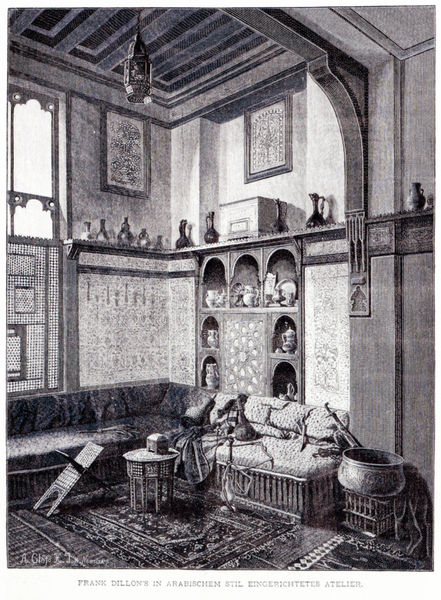
Titel: Frank Dillon's in arabischem Stil eingerichtetes Atelier
Künstler: August Ramsthal
Standort: Münster
Institution: LWL-Landesmuseum für Kunst und Kulturgeschichte
Schlagwörter: gemälde, schatten, weiß, fenster, grau, hell, lampe, licht, raum, schwarz, tisch, zimmer, haus, schloss, ornament, teppich, flasche, flaschen, regal, wand, architektur, rahmen, schale, schüssel, bild, holland, innenraum, instrument, möbel, niederlande, sonne, boden, interieur, reich, decke, innen, genre, kamin, kanne, krug, vase, kübel, topf, schrift, bilder, sofa, ecke, ansicht, bogen, grafik, graphik, bank, hocker, dekoration, polster, salon, wohnung, verzierung, atelier, tepich, tischchen, leuchter, vasen, balken, deutsch, teppiche, kammer, couch, foto, fotografie, wände, nische, gefäß, orient, orientalisch, sitzecke, geschirr, druck, lithographie, schwarzweiss, stich, künstler, text, holzdecke, kachel, mosaik, gefässe, fries, zuber, liege, nippes, sims, karte, küche, arabisch, gesims, handwerk, krüge, konsole, postkarte, einrichtung, sitzbank, tiegel, arabien, marokko, vertäfelung, kessel, legende, nischen, orentalisch, waschbrett, eckbank, gewürze, wandregal, marokkanisch, waschhaus, studiolo, archetektur, arabischer stil, sraum, gewims, wand bogen, dillon, biwan